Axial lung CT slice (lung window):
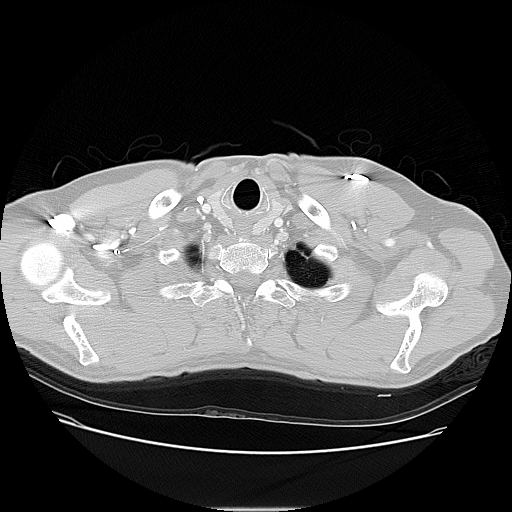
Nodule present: no